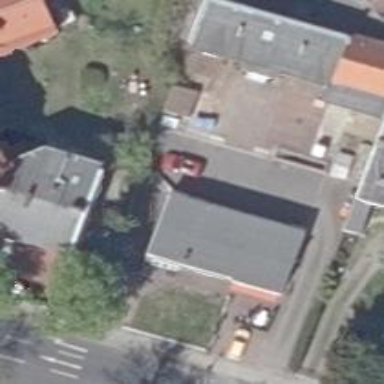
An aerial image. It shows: Restaurant.